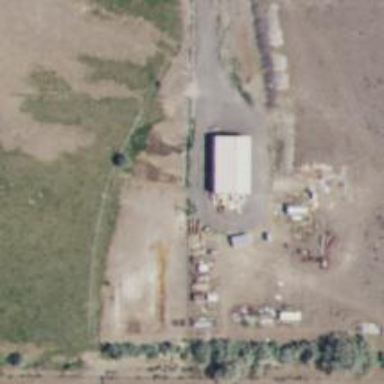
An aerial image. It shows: Animal breeding facility.